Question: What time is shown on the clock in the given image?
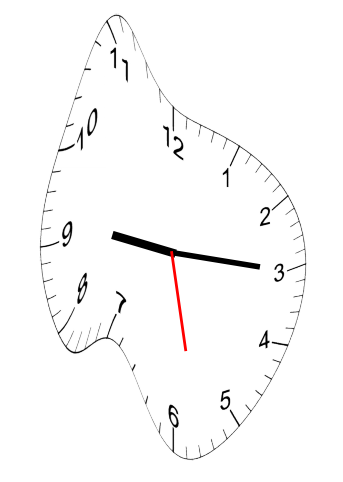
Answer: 09:15:28